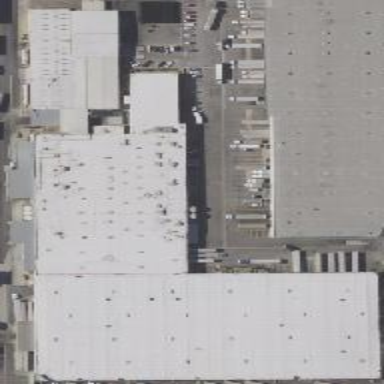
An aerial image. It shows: Factory building.